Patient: sex M, age 58
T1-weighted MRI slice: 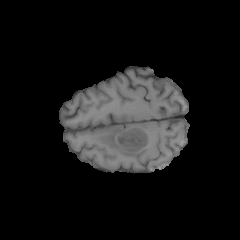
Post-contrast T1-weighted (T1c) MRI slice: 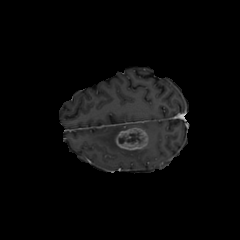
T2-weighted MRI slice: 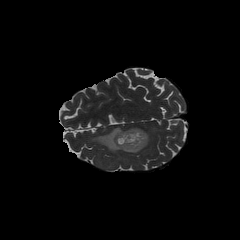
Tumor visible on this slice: yes
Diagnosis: Glioblastoma, IDH-wildtype
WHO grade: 4